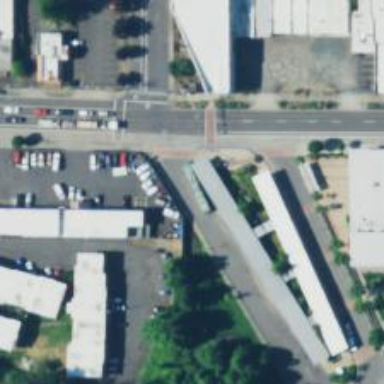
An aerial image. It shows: Busway road.